Aerial crown-view tile of a tropical tree (Barro Colorado Island, Panama), acquired 20241112:
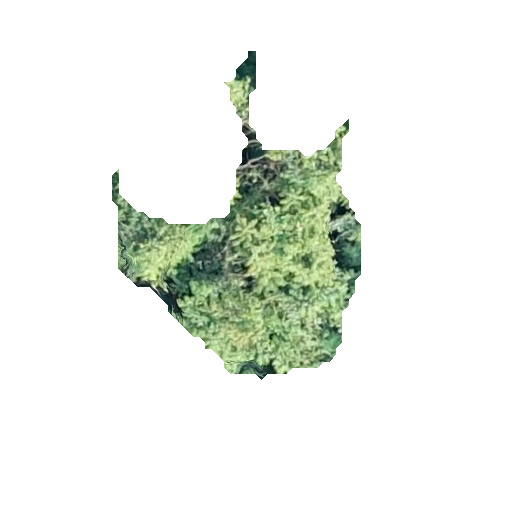
Species: Quararibea stenophylla
GBIF accepted scientific name: Quararibea stenophylla
Crown area: 58.818 m²